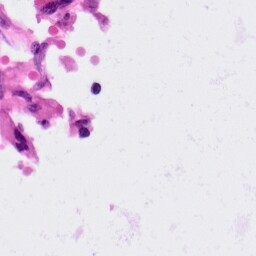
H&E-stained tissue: Lung